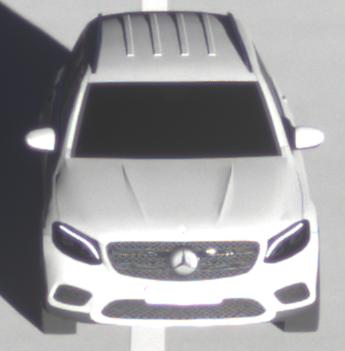
Make: Mercedes-Benz
Model: GLC 250
Detailed model: GLC (253)
Model produced from: 2015/09
Model produced until: 2018/05
Doors: 5
Color: gray
Road condition: dry road
Daytime: sunrise or sunset
Contrast: low contrast